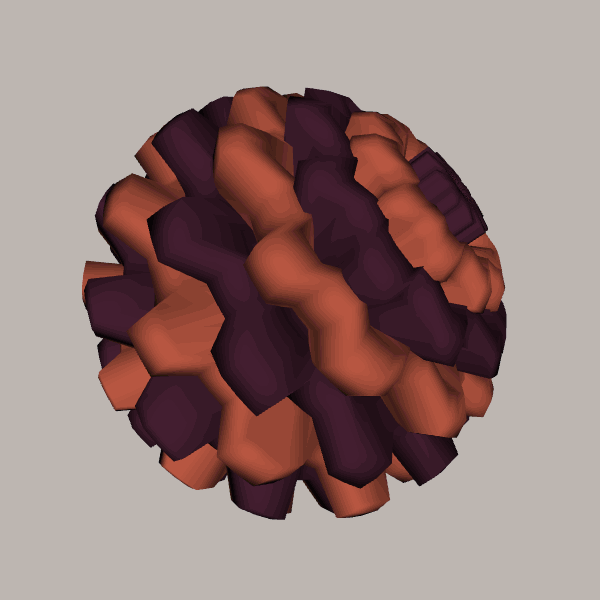
Background: light